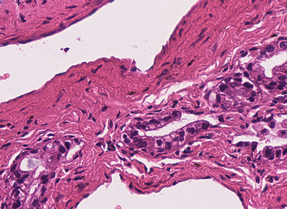
Tumor epithelial tissue: yes
Tumor-associated stroma tissue: yes
Normal tissue: no